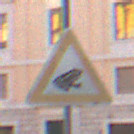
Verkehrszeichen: AmphibienwanderungLinks
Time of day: SunriseSunset
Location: Outdoor (Urban)
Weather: Clear
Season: NotSpecified
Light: Natural